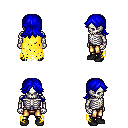
a pixel art fantasy rpg character, male body template, skeleton, yellow tattered cape, gold greaves, blue loose hair, black shoes, four views (front, back, left, right), 2x2 character sprite sheet, small pixel art, hard edges, no anti-aliasing